Question: i need to implement this View , but i don't know how it is called...

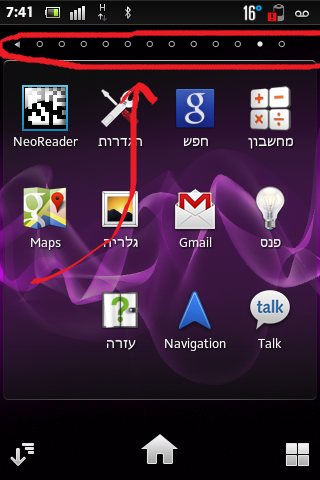
Answer: That's not build into android, but there is a library from Jake Wharton for something similar. View Page Indicator <URL>